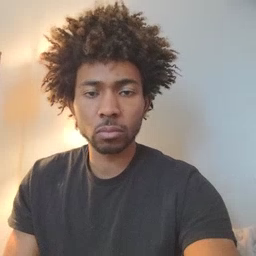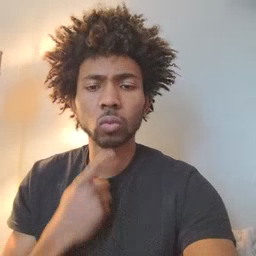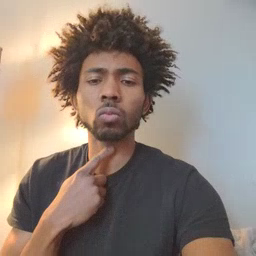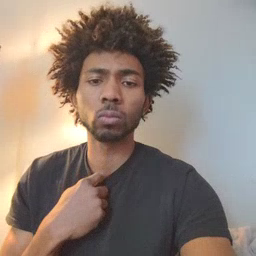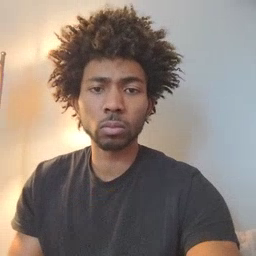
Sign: thirsty